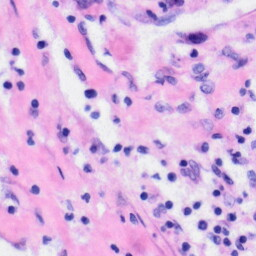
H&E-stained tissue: Liver